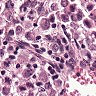
Metastatic tissue present: yes